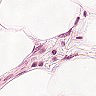
Metastatic tissue present: no